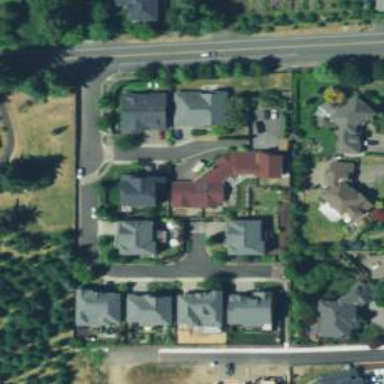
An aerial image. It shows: Residential road with sidewalk on the left side.